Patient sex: F
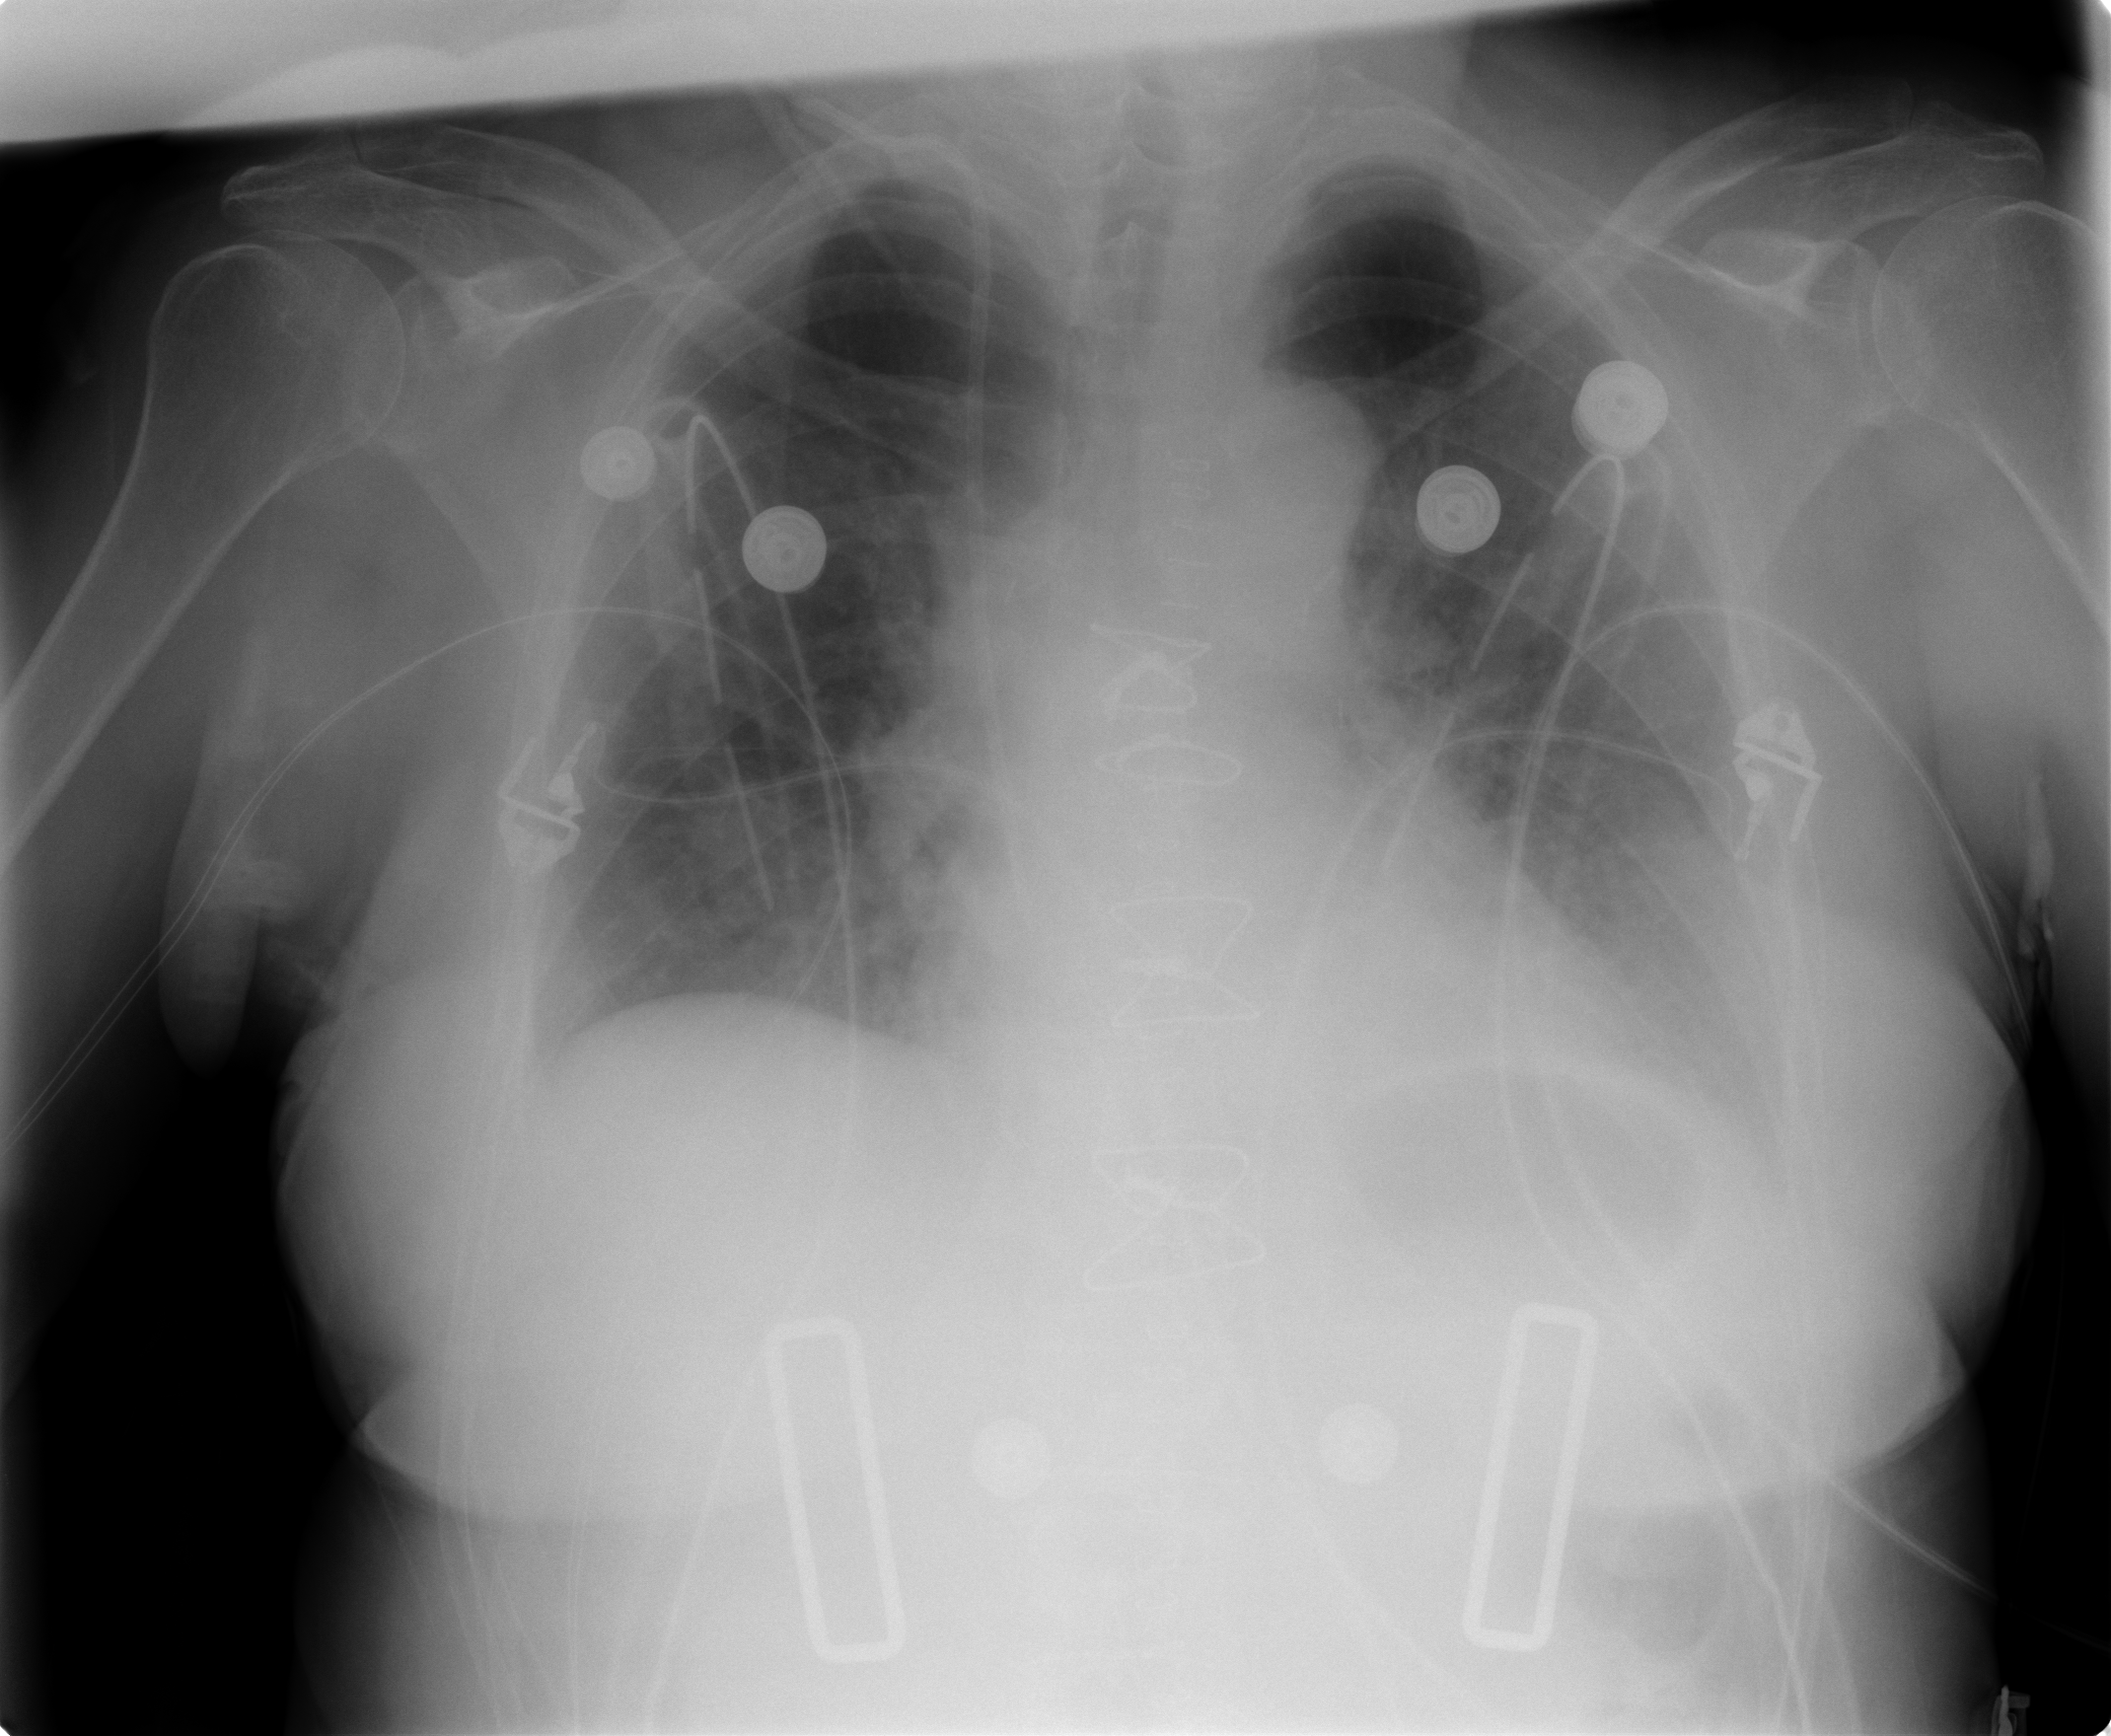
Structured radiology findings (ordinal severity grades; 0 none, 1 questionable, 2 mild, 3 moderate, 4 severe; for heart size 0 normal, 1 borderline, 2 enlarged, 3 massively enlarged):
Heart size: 0
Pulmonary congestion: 2
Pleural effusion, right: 1
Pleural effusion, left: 2
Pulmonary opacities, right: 0
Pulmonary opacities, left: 0
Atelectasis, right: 2
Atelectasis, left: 2